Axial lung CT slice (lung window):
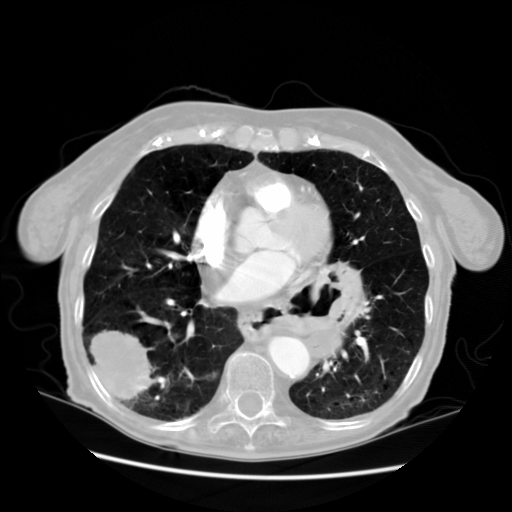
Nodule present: no